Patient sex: M
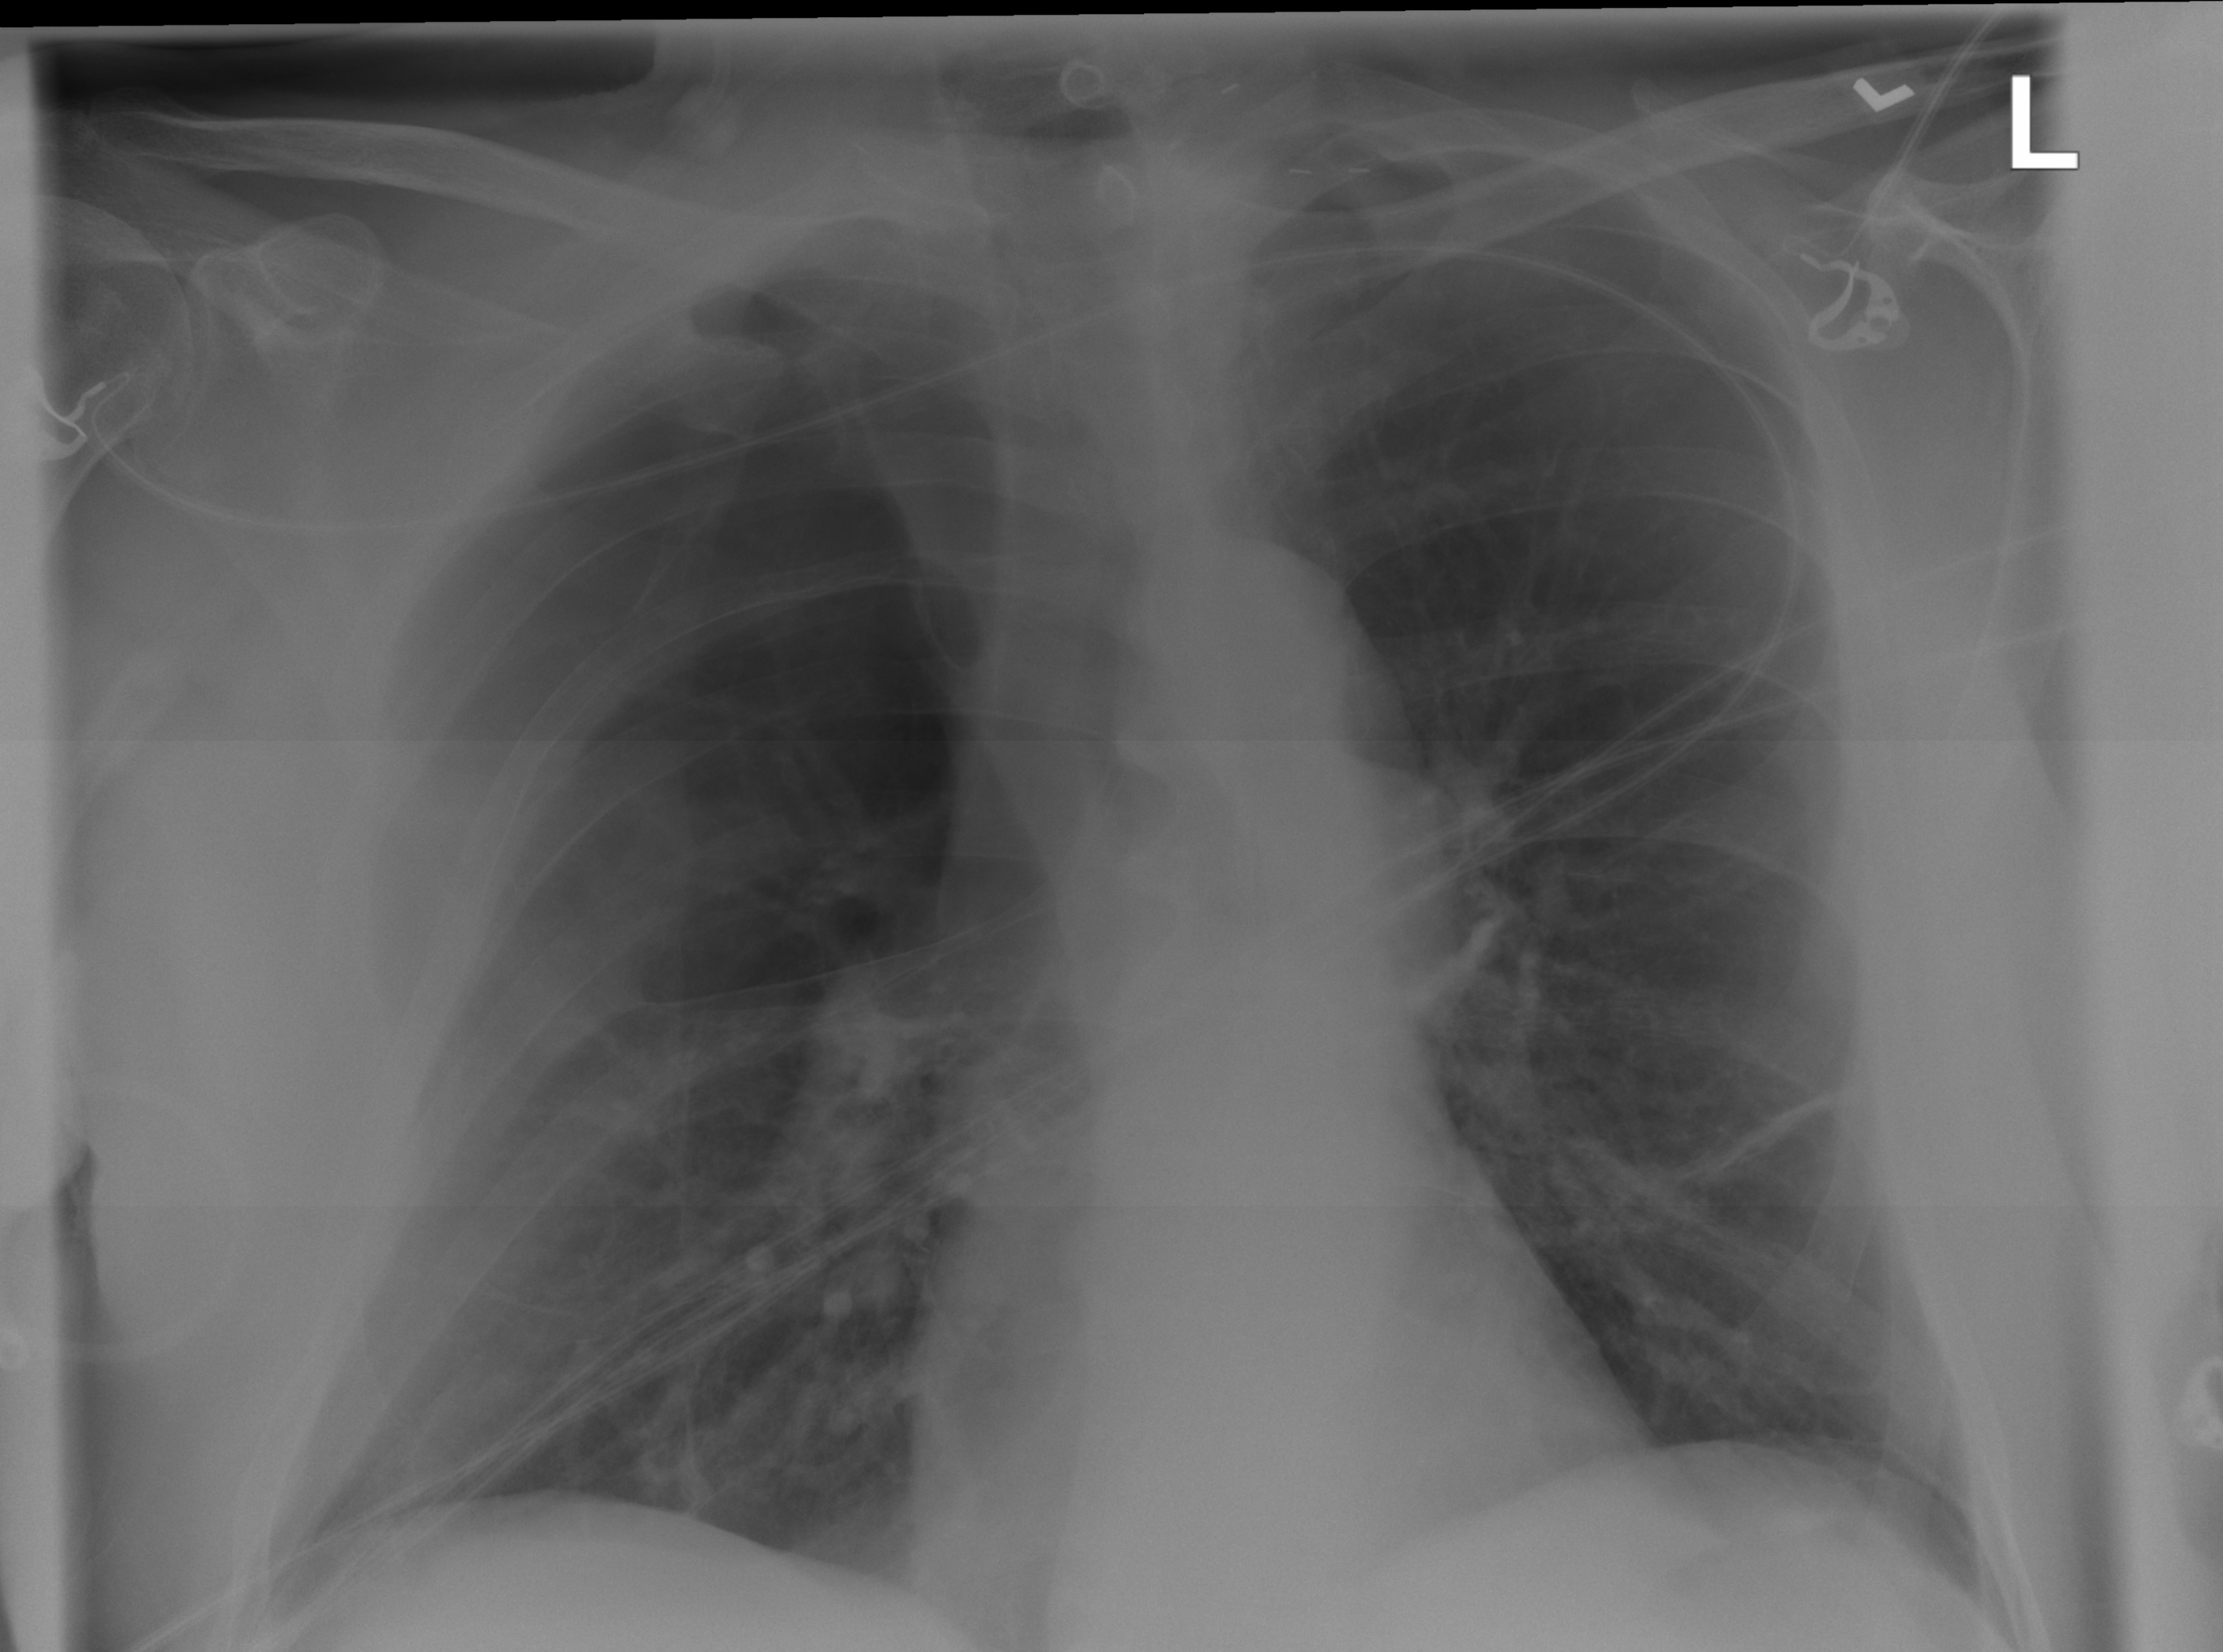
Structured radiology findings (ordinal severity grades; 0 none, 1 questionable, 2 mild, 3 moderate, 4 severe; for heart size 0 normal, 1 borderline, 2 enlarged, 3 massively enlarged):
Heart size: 2
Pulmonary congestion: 0
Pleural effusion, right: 0
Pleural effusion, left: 0
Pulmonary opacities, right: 0
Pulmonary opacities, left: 0
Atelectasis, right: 0
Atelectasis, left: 2